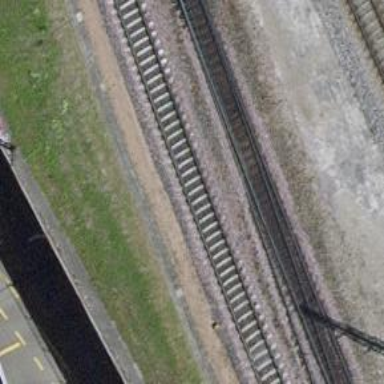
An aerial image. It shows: Railway bridge with electrified contact line. This bridge is part of railway siding.